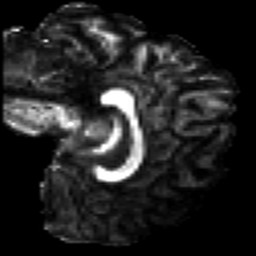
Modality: FA
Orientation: sagittal
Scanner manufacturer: siemens
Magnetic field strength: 3 T
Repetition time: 7.8 s
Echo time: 0.09 s